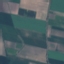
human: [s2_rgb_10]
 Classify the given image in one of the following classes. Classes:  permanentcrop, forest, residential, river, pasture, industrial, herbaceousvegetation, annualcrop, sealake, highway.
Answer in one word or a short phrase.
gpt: AnnualCrop